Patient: sex M, age 61
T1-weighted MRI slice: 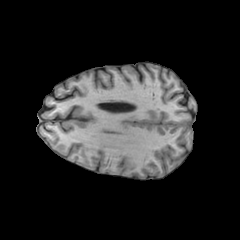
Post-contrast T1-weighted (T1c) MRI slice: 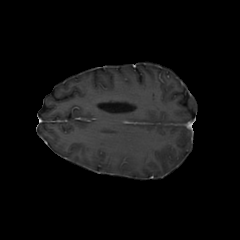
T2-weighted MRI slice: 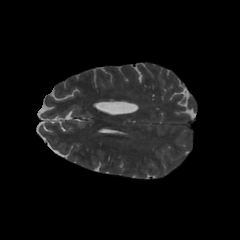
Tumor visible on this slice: no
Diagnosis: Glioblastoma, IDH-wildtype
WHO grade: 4